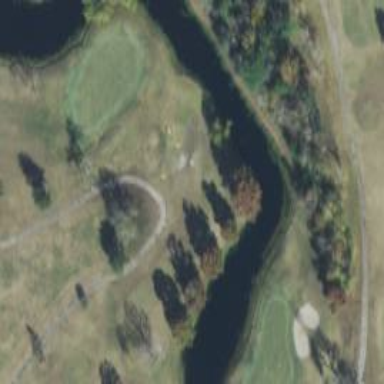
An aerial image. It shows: Water hazard on golf course. The hazard is natural water feature.